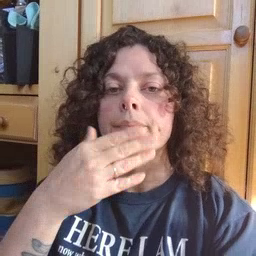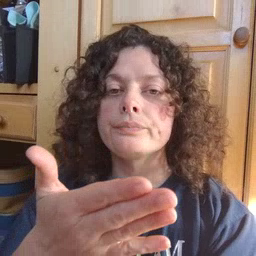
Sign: thankyou